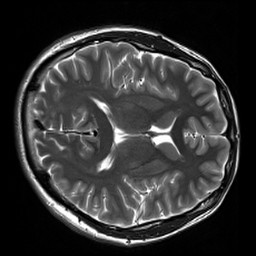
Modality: T2w
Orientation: axial
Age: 20
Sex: male
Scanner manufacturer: siemens
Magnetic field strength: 3 T
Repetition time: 7 s
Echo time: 0.09 s